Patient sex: M
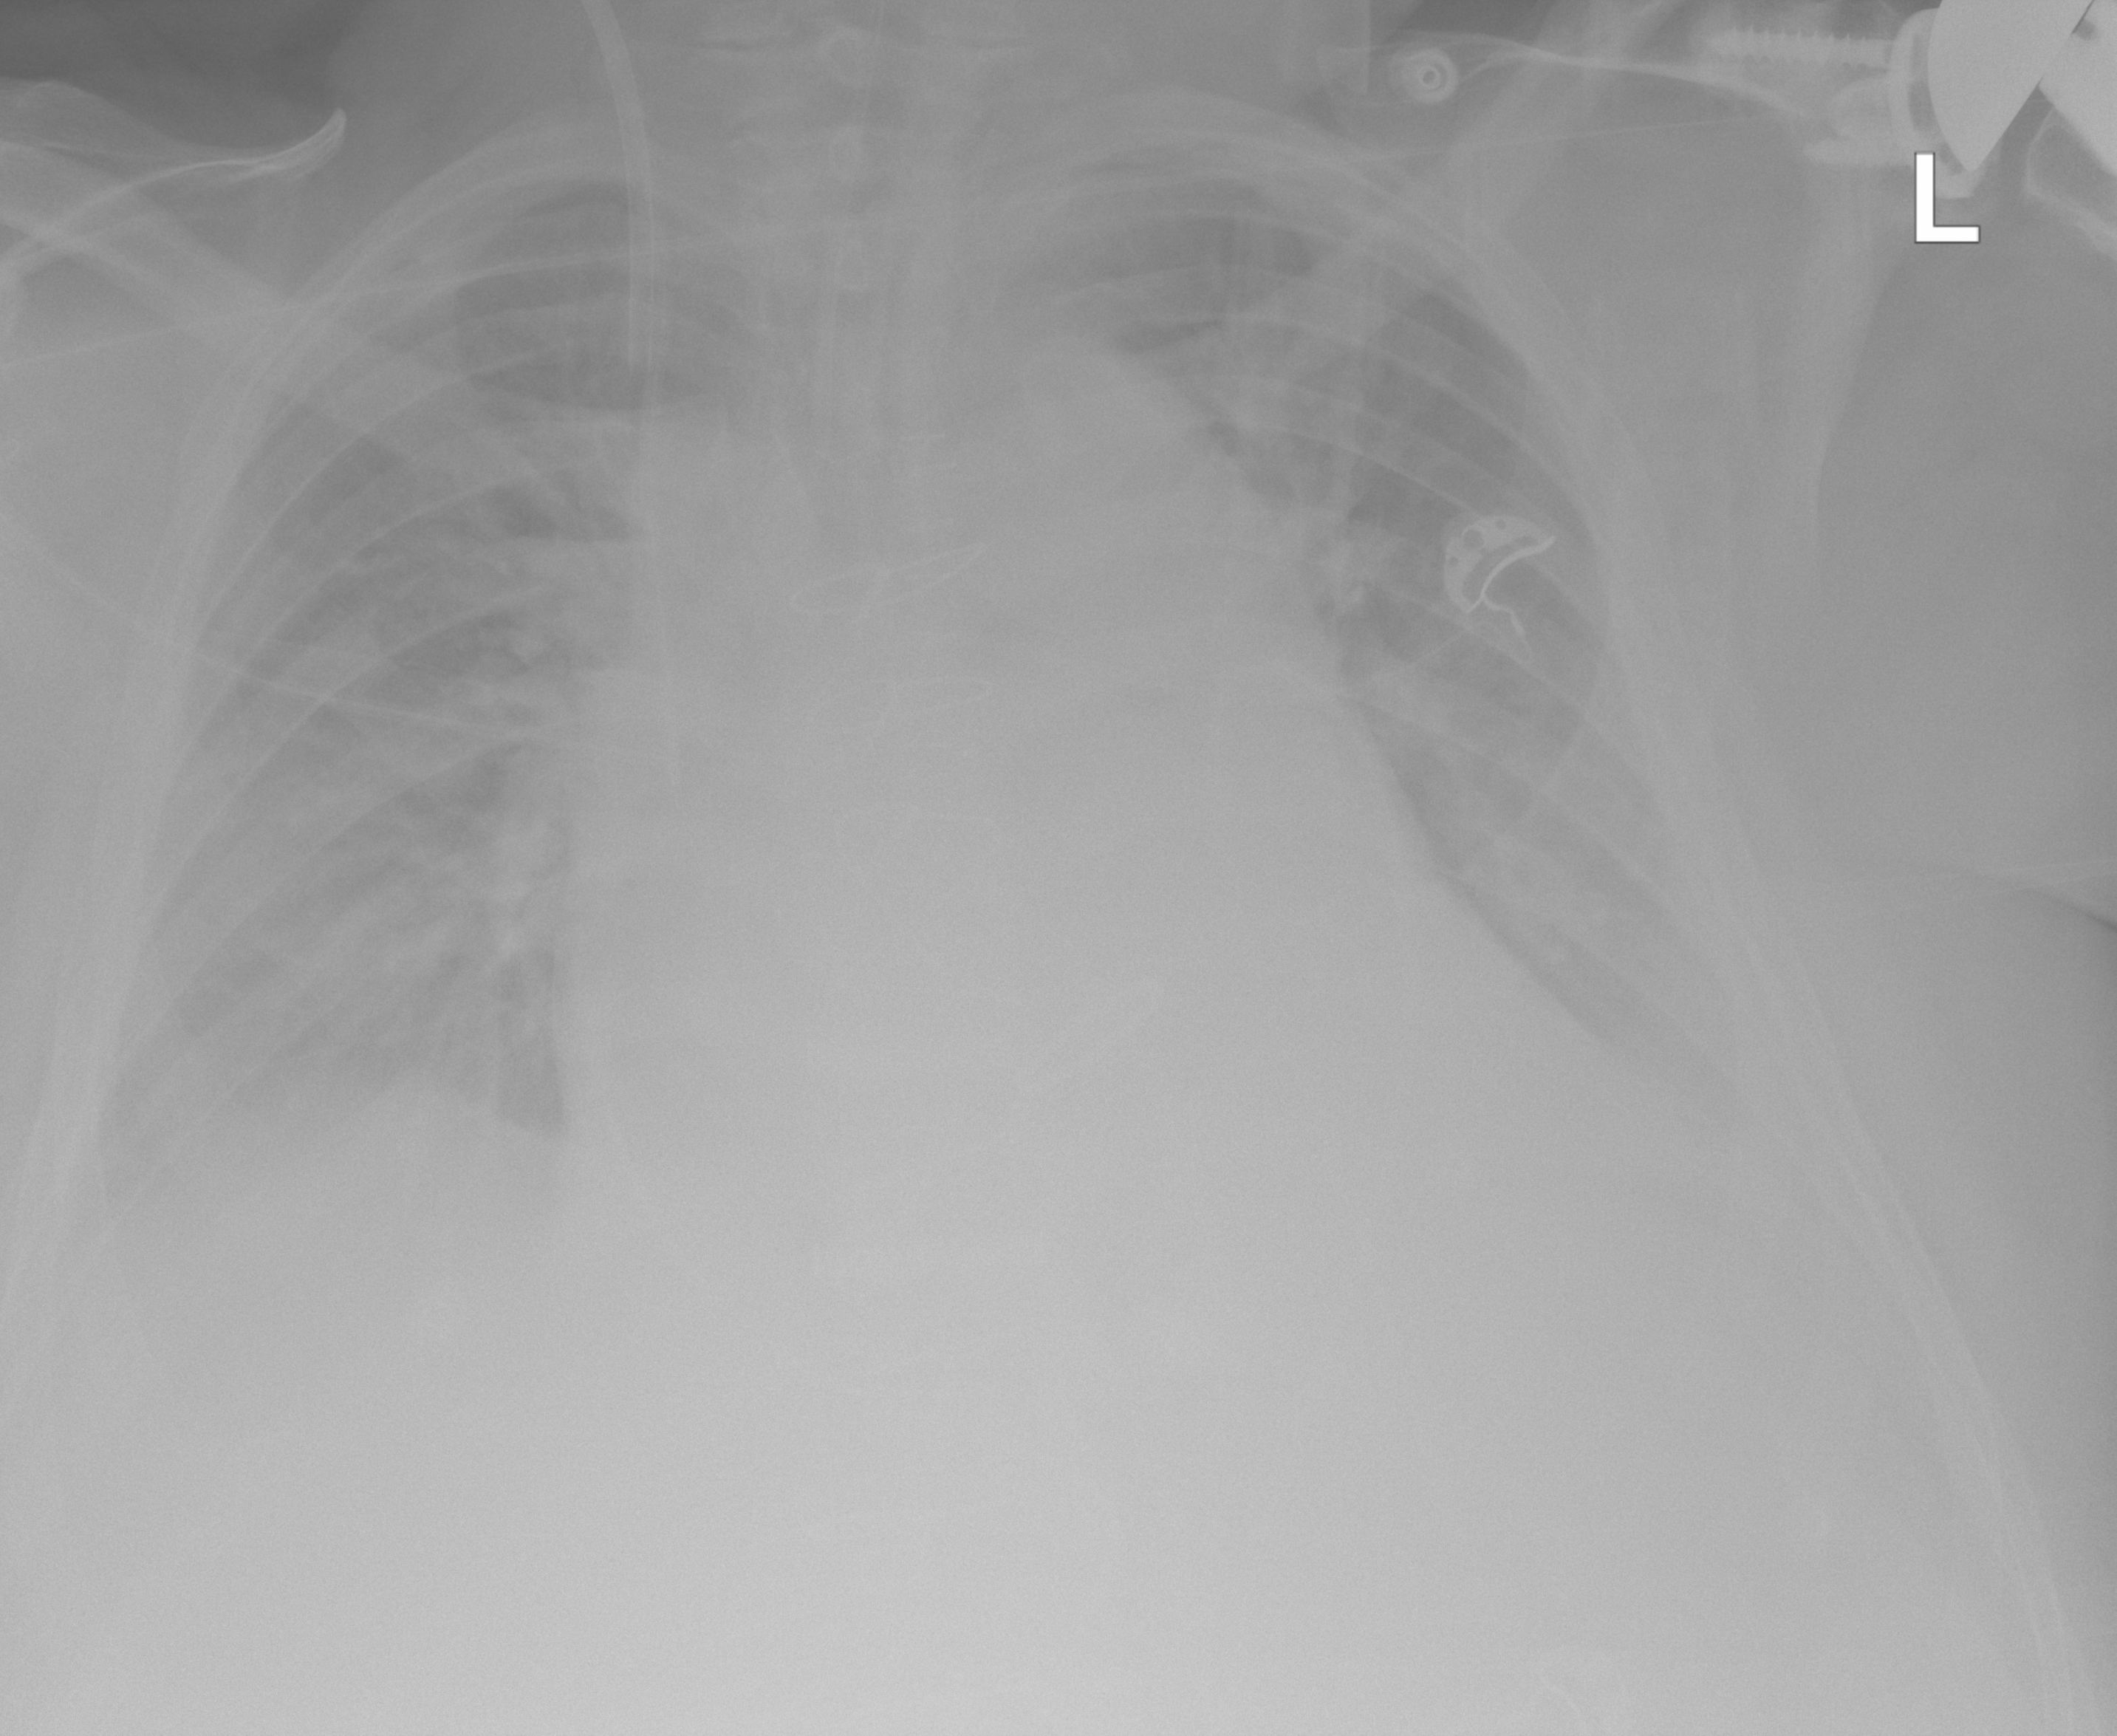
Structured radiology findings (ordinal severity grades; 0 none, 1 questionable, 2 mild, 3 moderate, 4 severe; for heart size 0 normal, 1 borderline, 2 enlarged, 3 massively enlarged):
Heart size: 2
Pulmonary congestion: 2
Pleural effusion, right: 3
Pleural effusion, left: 3
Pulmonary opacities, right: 0
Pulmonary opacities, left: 2
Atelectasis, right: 2
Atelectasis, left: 3